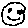
Label: smiley face